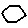
Label: hexagon